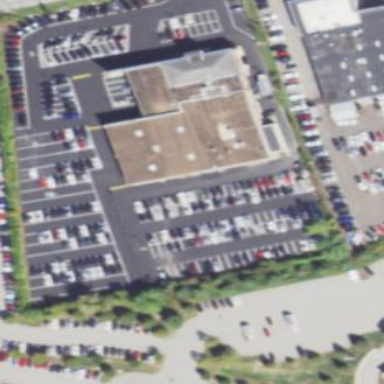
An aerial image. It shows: Retail building that houses car shop.